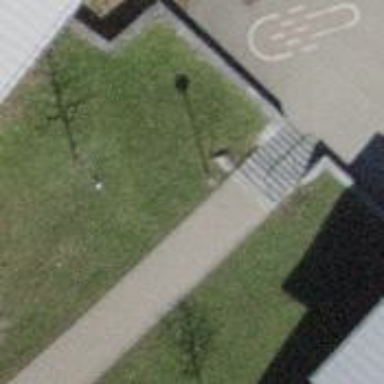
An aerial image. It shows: Stone steps on the road.